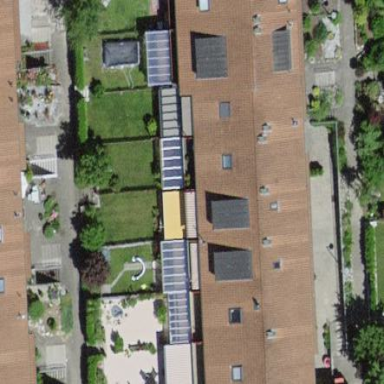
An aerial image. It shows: Terrace building with gabled roof.